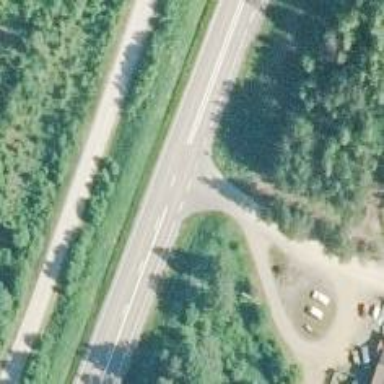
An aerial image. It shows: Stop road.